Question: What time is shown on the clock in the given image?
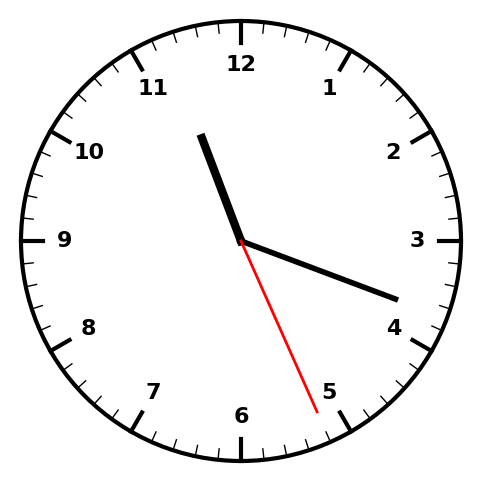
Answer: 11:18:26